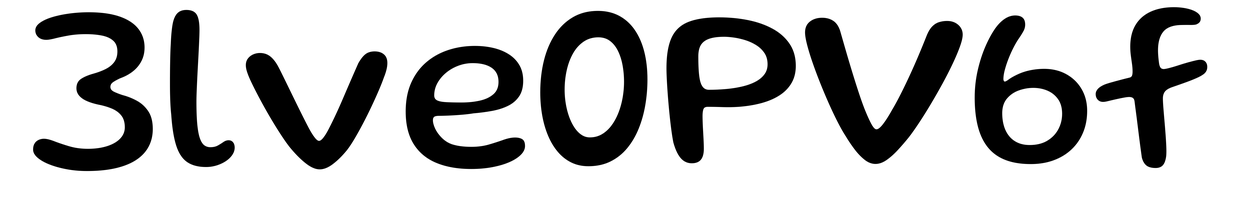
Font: Gluten_Regular